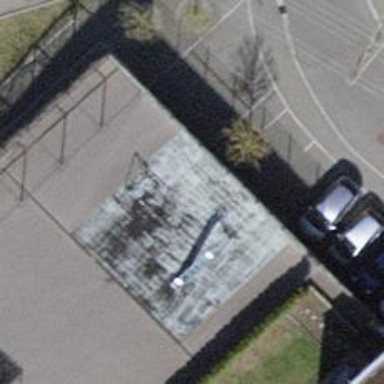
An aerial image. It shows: Playground featuring slide.